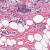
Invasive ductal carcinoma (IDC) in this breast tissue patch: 0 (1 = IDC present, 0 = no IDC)